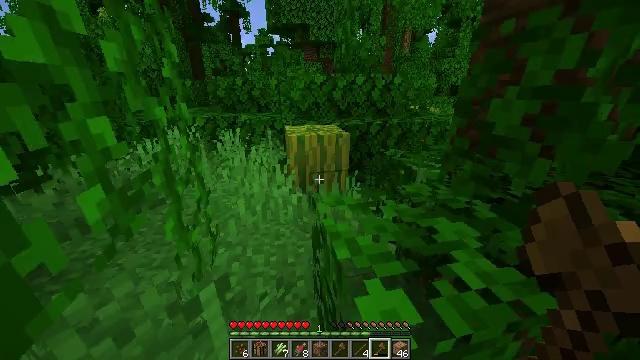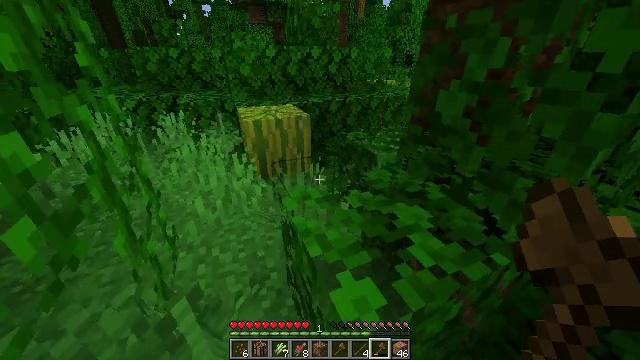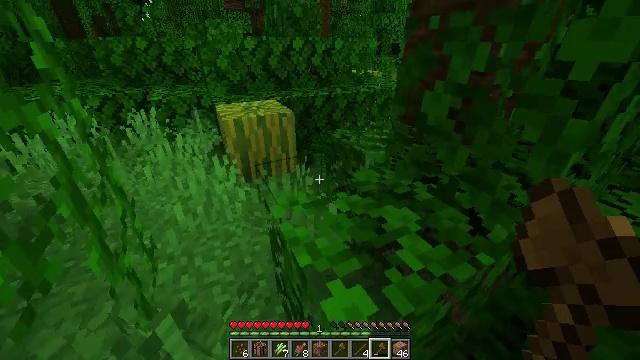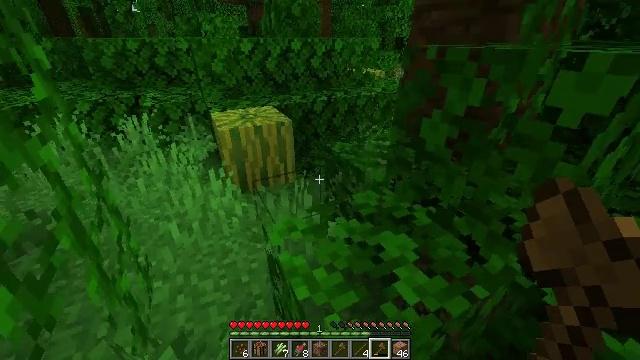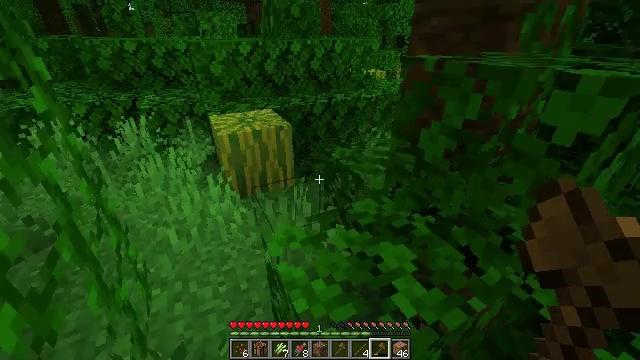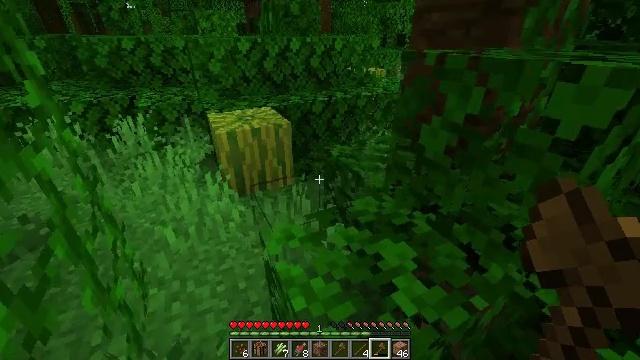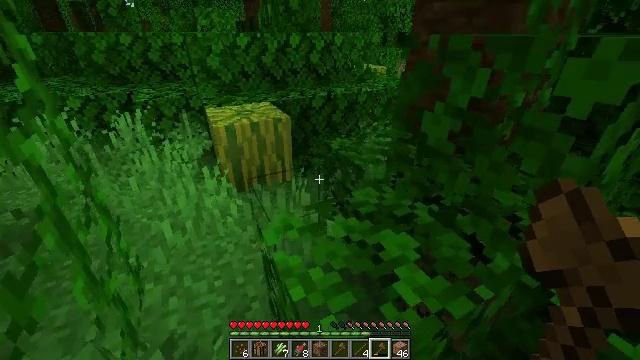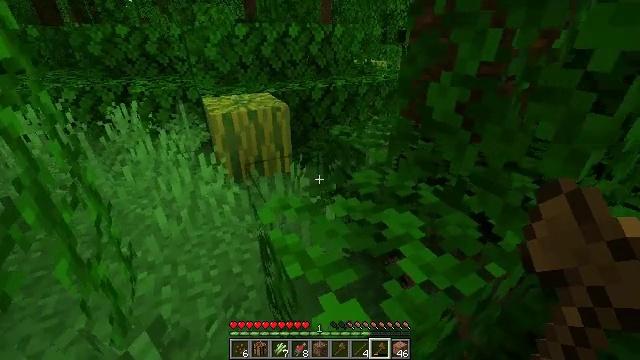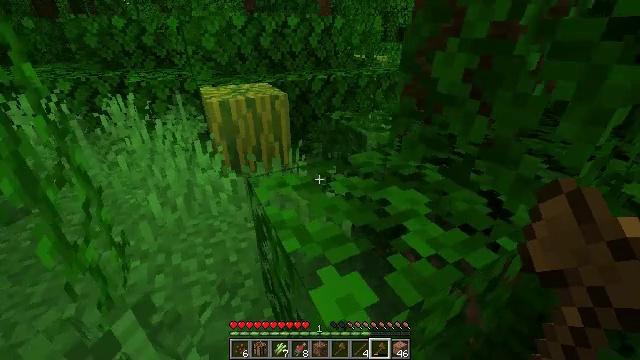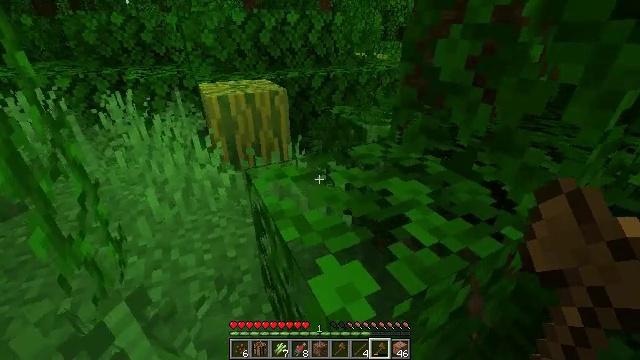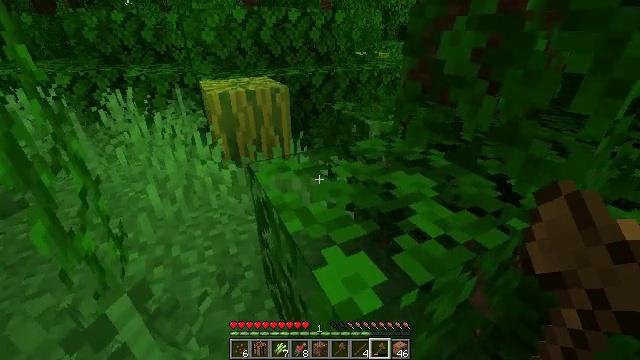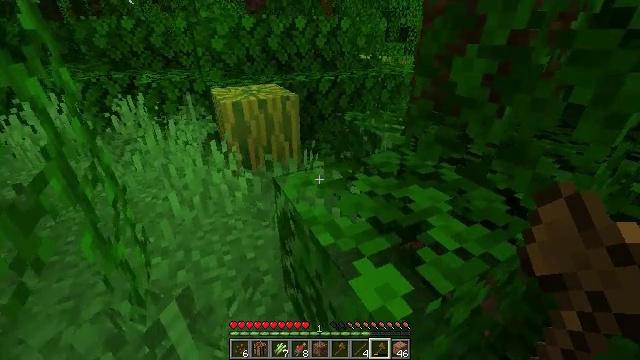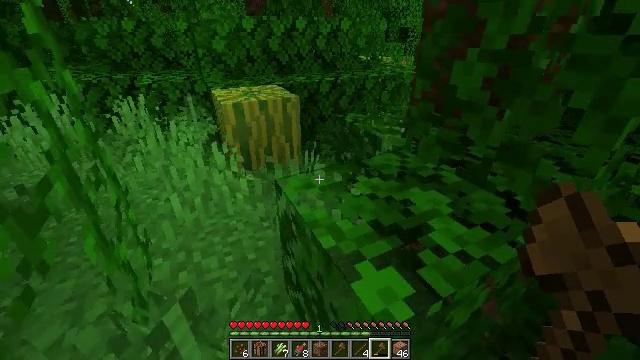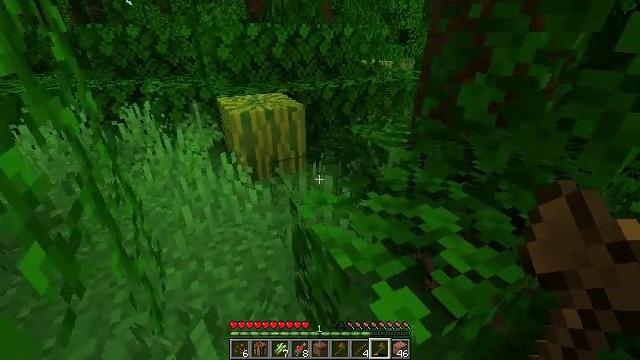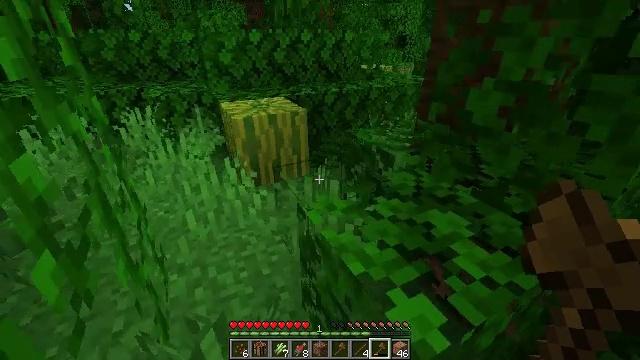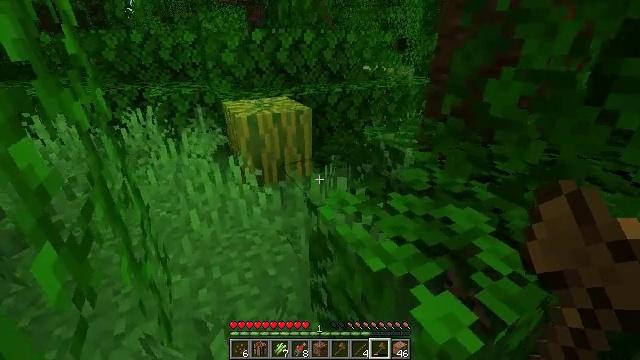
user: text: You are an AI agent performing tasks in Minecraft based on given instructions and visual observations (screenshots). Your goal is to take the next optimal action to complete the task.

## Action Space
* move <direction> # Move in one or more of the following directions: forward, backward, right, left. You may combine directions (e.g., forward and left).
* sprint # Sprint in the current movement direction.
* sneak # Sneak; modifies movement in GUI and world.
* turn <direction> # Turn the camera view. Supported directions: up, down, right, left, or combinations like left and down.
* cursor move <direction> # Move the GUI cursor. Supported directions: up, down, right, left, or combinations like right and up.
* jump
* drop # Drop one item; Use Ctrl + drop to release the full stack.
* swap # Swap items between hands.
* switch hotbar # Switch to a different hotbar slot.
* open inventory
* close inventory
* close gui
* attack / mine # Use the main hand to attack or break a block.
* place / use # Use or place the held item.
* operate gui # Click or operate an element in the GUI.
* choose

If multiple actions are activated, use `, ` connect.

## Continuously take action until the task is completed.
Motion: motion action
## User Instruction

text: Attack the melon to collect it.
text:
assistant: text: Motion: move forward and move left, sprint
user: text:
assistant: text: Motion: move forward, turn right and down
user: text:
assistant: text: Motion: no_op
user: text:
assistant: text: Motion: no_op
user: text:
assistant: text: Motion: no_op
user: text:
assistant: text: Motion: no_op
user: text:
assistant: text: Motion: no_op
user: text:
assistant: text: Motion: no_op
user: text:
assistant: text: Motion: no_op
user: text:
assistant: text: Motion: move left
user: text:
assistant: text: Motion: move forward and move left
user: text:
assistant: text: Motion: move forward and move left
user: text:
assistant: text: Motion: move forward and move left
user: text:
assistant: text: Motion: move forward and move left
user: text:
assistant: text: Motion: move forward and move left
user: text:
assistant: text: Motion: move forward and move left
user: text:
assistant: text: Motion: move forward
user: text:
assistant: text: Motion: move forward
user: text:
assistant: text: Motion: move forward
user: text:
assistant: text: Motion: move forward
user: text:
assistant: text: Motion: move forward, turn left
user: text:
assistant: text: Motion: move forward, turn left
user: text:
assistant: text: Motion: move forward, turn left
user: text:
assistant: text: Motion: move forward
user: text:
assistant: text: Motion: move forward and move left
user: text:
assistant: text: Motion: move forward and move left
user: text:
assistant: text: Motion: move forward and move left
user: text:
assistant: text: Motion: move forward and move left, turn down
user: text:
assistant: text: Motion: turn right and down
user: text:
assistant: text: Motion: turn down, attack / mine